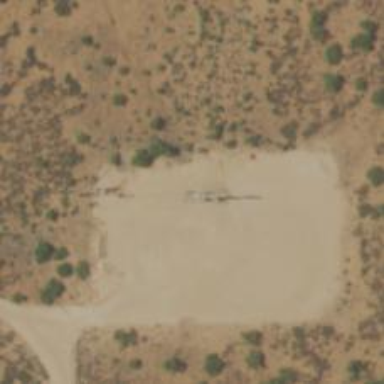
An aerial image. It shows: Petroleum well.